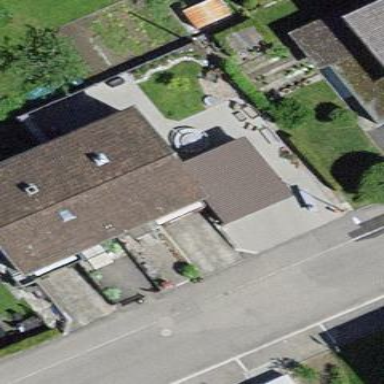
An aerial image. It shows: Semi-detached house.